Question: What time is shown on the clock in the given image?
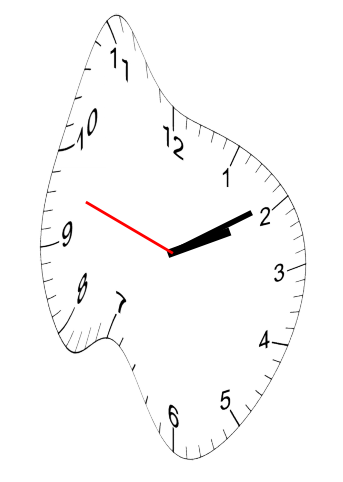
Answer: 02:09:48